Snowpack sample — Snodgrass Mountain, Crested Butte, Colorado (2/4/25, 12:06 PM MST)
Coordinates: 38.923, -106.968
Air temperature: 35 °F
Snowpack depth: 80 cm
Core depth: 30 cm
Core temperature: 35.6 °F
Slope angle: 14°, slope face: 78°
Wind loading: low
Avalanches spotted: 0
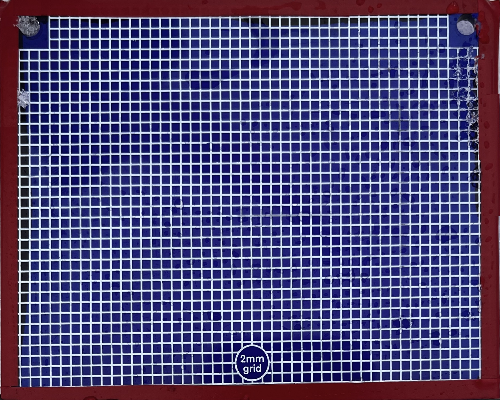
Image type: profile
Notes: No avalanches nearby, unusually warm weather for the last month reported by residents, Collected 25 yards from treeline